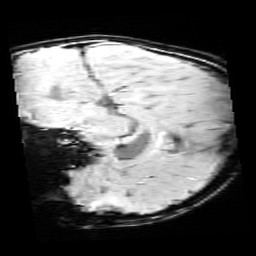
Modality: SWI
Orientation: sagittal
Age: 12
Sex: male
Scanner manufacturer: siemens
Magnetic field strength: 3 T
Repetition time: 0.027 s
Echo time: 0.02 s